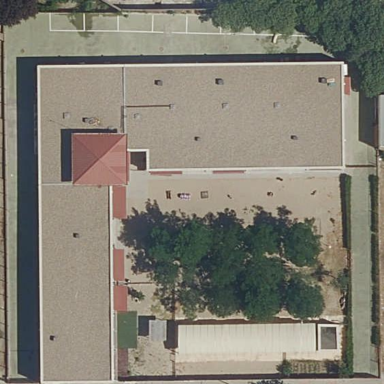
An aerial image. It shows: Kindergarten.